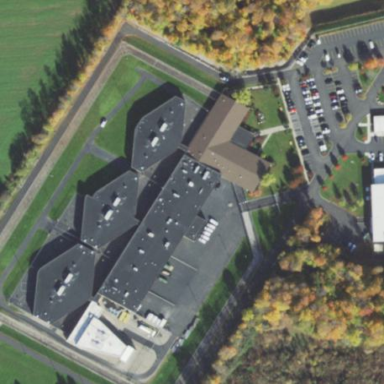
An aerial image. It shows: Prison.